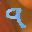
Label: 9